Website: apple
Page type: customer-info-address
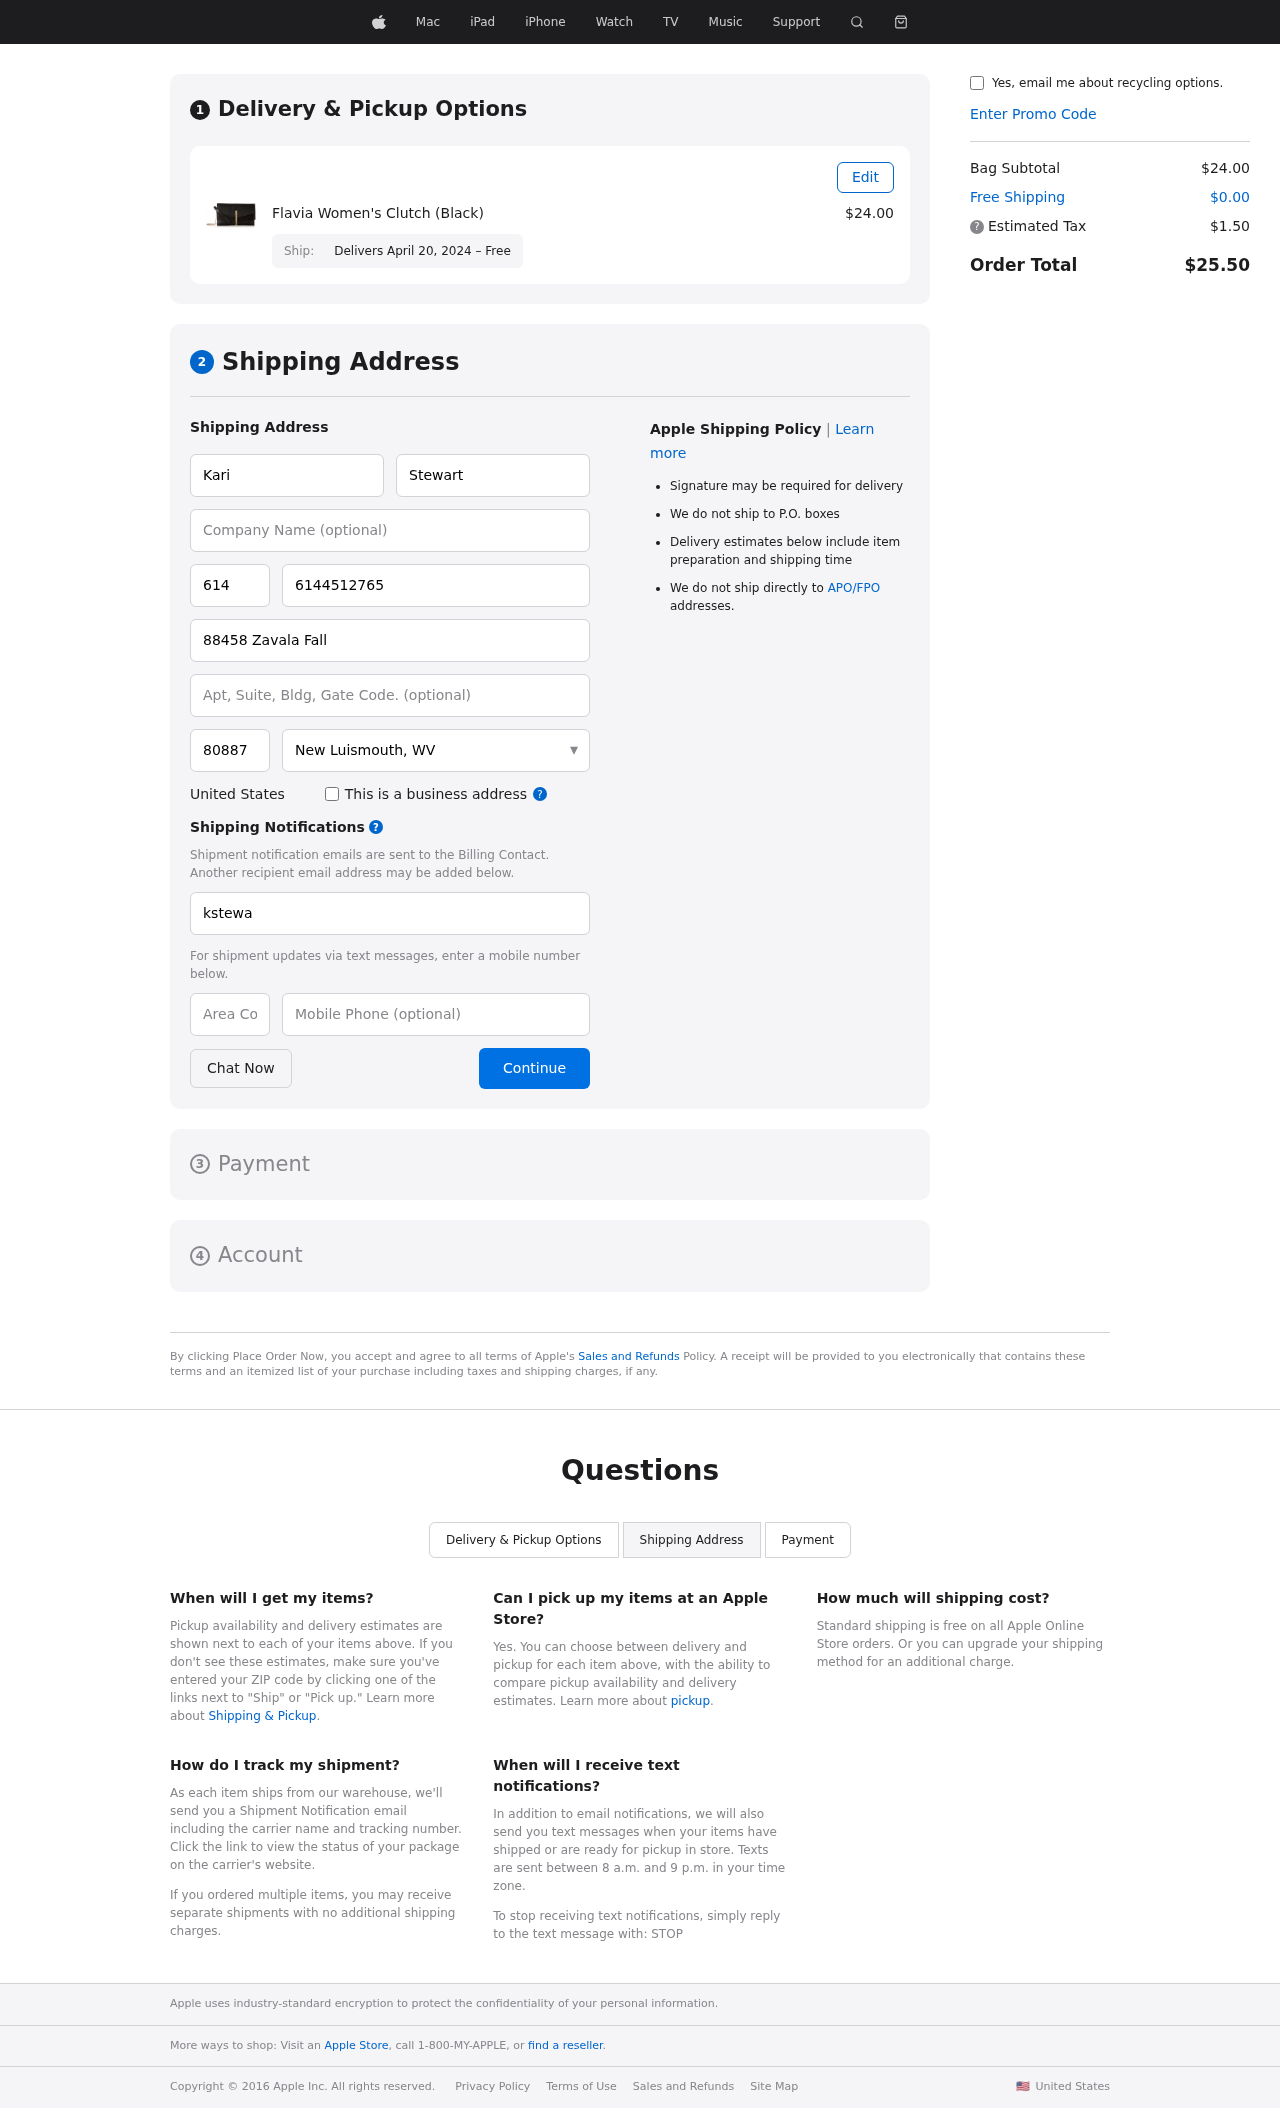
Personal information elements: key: PII_CITY_STATE
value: New Luismouth, WV
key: PII_COUNTRY
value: United States
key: PII_EMAIL
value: kstewart@yahoo.com
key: PII_FIRSTNAME
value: Kari
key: PII_LASTNAME
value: Stewart
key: PII_PHONE
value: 6144512765
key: PII_PHONE_AREA
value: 614
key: PII_POSTCODE
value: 80887
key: PII_STREET
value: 88458 Zavala Fall
Product elements: key: PRODUCT1_NAME
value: Flavia Women's Clutch (Black)
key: PRODUCT1_PRICE
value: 24
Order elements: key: ORDER_DELIVERY_DATE
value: Delivers April 20, 2024 – Free
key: ORDER_SUBTOTAL
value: $24.00
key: ORDER_SHIPPING_COST
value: $0.00
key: ORDER_TAX
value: $1.50
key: ORDER_TOTAL
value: $25.50